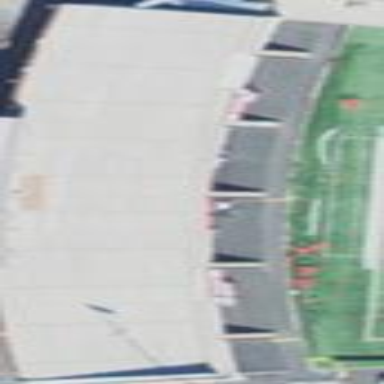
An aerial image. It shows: Stadium.